Question: I'm getting three multiple errors when trying to validate my code.
'''
echo '<section id="featured">';
$recipes = mysql_query("
SELECT 'id','name', 'image', 'description'
FROM 'recipe'
ORDER BY RAND() LIMIT 4;
");
while ($recipe = mysql_fetch_assoc($recipes)) {
echo '<section id="recipeslide">';
$recipe_id = $recipe['id'];
echo "<a href='php/recipe.php?id=$recipe_id'><img src="{$recipe['image']}" height=100 width=100 /></a><br />";
echo '</section>';
}
echo '</section>';
'''
This is the only place that I use the id of recipeslide but I think the validator is getting confused somehow and was wondering how I can fix this or do I ignore it?
It points out two other Id's that supposedly are duplicated.
It is also complaining about alt tags but I don't see that they would be effective in this situation.

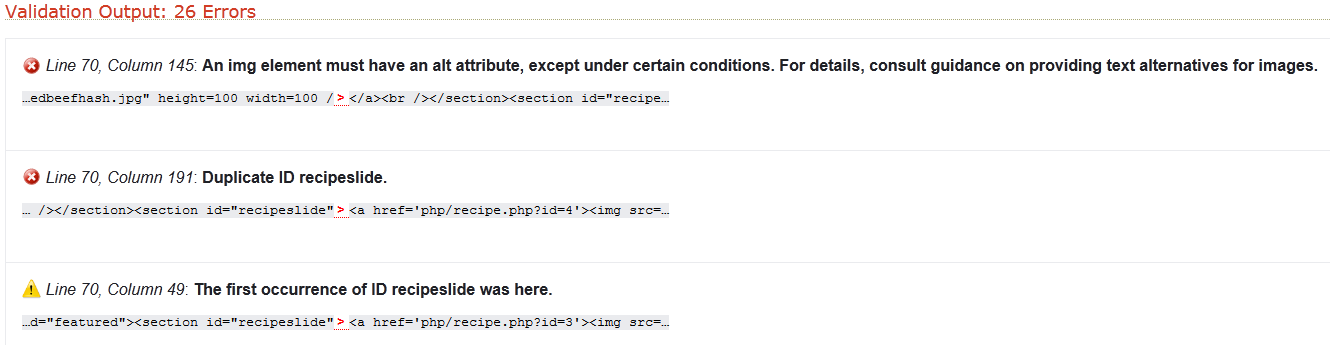
Answer: IDs must be unique. You are using the same ID in a loop. You could do something like:
'''
$count = 1;
while ($recipe = mysql_fetch_assoc($recipes)) {
echo '<section id="recipeslide' . $count++ . '">';
'''
As for the alt attribute for '', <URL> even if it's empty.